Group 1:
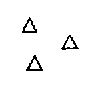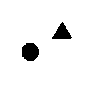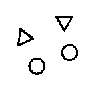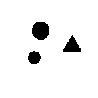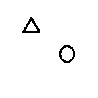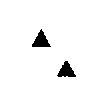
Group 2:
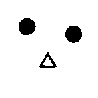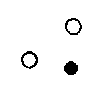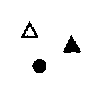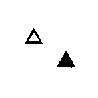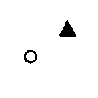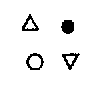
Rule separating the two groups: All figures of the same color vs. figures of different colors.
Concepts: all, color, filled, outlined_filled, same, same_feature, texture
Author: Mikhail M. Bongard
Reference: M. M. Bongard, Pattern Recognition, Spartan Books, 1970, p. 232.